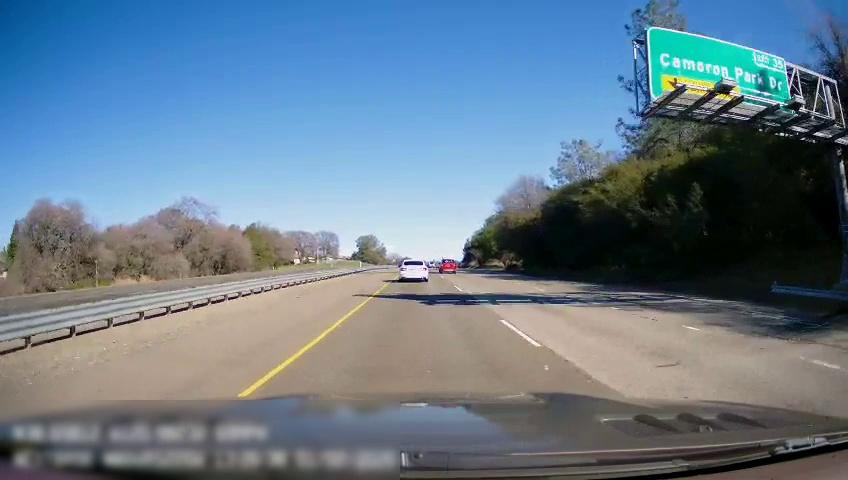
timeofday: Day
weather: Sunny
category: Drivable Space
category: Drivable Space
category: Vehicles | Car
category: Vehicles | Car
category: Lanes | Current Lane
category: Lanes | Current Lane
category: Lanes | Alternate Lane
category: Lanes | Alternate Lane
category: Traffic | Signs